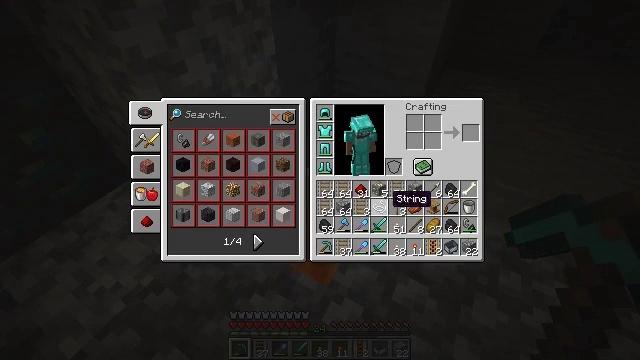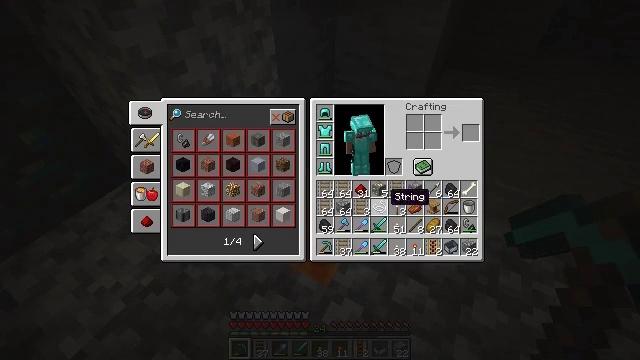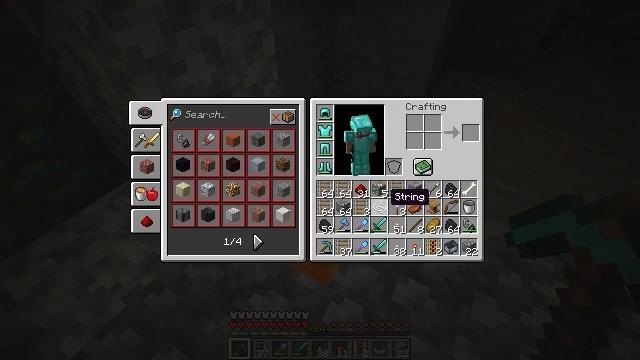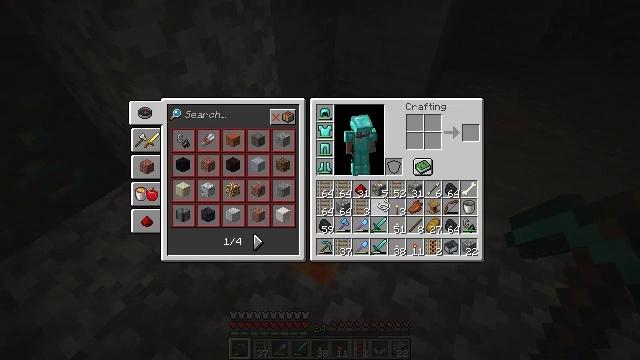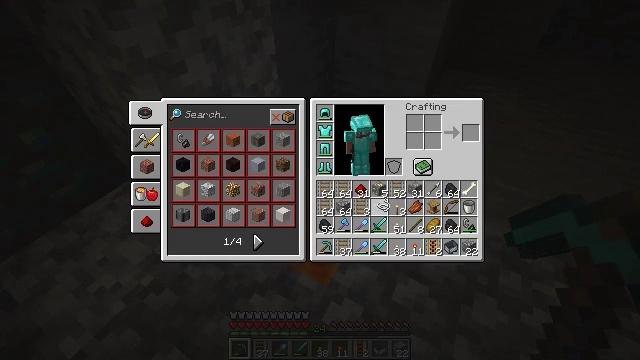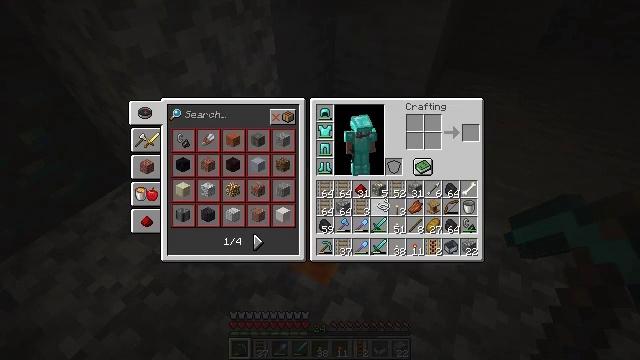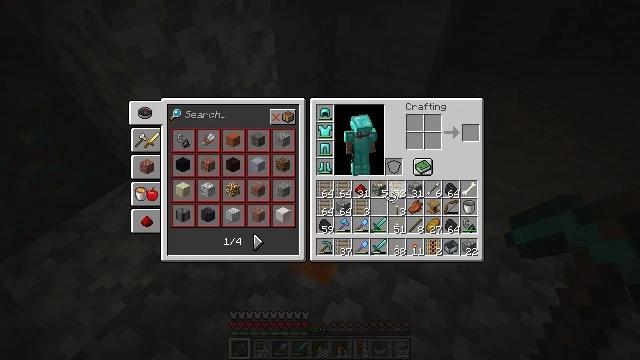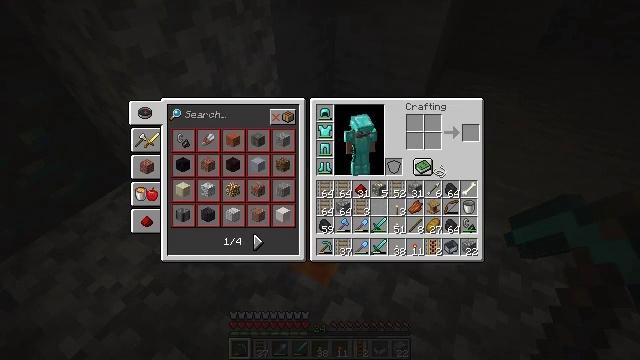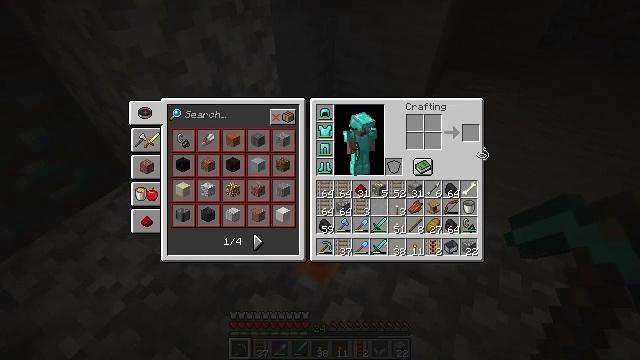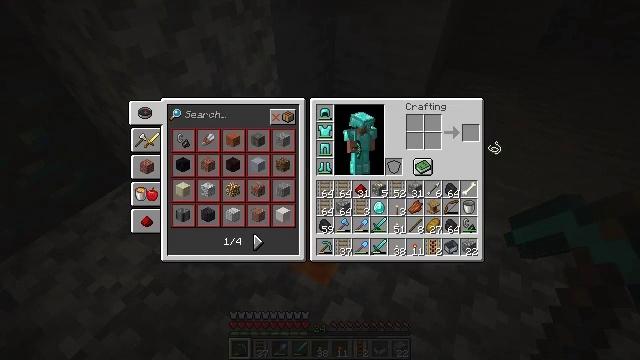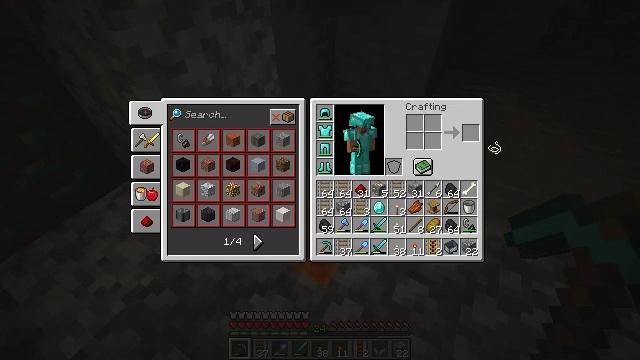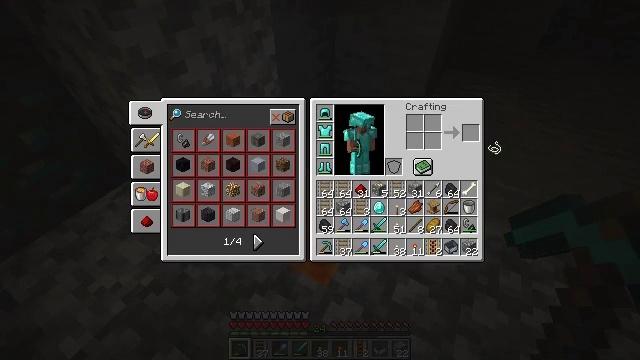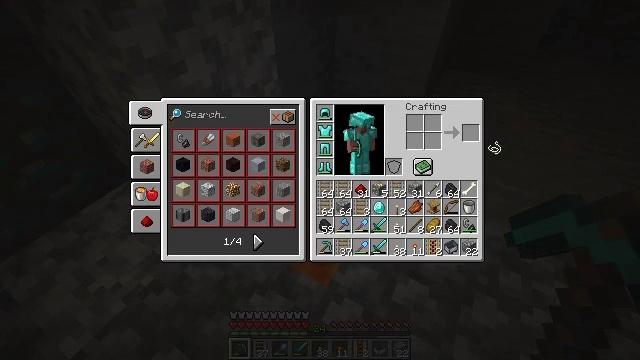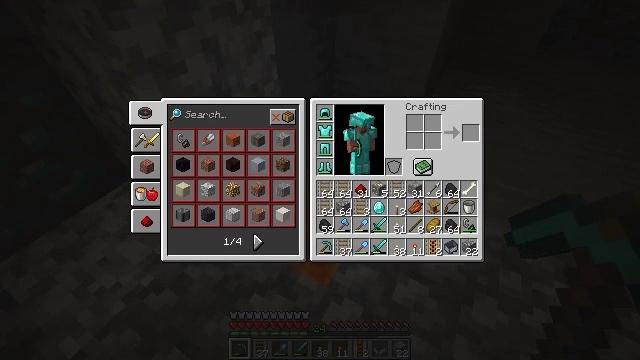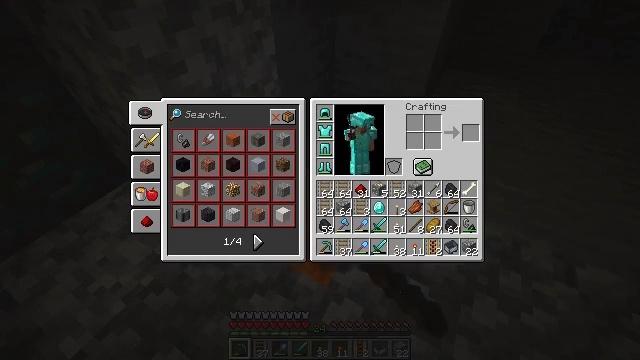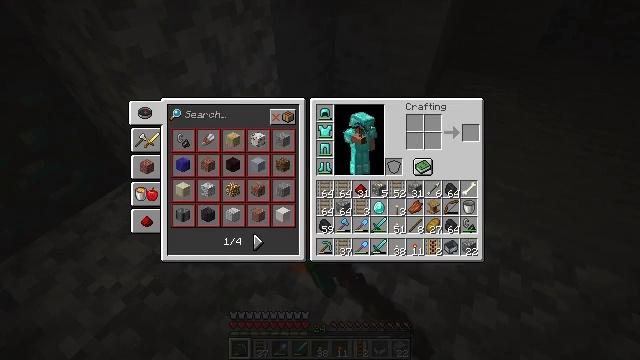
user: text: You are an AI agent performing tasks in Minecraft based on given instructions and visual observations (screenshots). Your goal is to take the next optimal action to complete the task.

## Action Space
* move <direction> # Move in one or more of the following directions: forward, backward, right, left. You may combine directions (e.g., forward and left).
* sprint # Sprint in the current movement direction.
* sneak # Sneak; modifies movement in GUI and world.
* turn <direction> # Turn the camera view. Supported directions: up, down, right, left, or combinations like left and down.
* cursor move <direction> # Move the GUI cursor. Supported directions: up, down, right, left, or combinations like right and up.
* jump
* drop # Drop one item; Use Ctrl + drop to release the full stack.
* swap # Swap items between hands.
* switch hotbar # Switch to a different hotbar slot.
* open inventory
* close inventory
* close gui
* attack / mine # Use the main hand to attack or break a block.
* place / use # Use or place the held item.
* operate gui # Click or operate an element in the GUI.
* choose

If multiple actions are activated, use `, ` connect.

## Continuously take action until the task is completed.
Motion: motion action
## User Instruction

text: Drop a string.
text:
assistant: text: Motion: no_op
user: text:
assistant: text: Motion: no_op
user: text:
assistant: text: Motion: operate gui
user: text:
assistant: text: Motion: operate gui
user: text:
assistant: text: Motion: operate gui
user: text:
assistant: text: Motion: cursor move right and up
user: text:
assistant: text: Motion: cursor move right and up
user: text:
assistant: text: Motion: cursor move right and up
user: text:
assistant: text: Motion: cursor move right
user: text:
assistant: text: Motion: operate gui
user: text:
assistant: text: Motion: operate gui
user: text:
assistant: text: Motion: operate gui
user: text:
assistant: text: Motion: no_op
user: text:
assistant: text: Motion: cursor move down
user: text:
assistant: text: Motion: cursor move left and down
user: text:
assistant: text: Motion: cursor move left and down
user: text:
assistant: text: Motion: cursor move left and down
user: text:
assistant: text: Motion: no_op